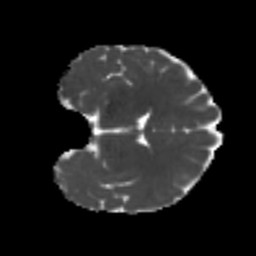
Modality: MD
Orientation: coronal
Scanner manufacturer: siemens
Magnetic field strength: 3 T
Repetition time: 4 s
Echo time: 0.0594 s